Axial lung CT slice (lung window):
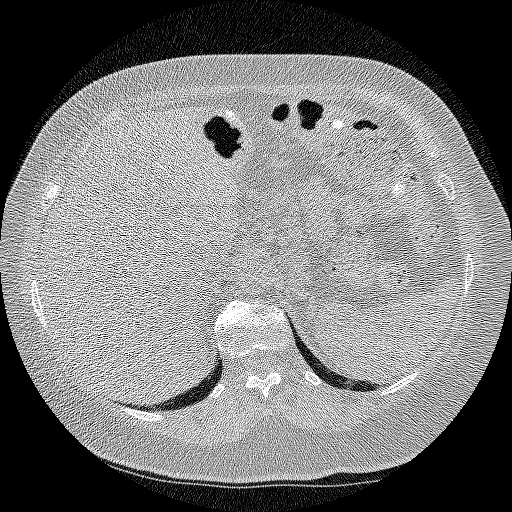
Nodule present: no